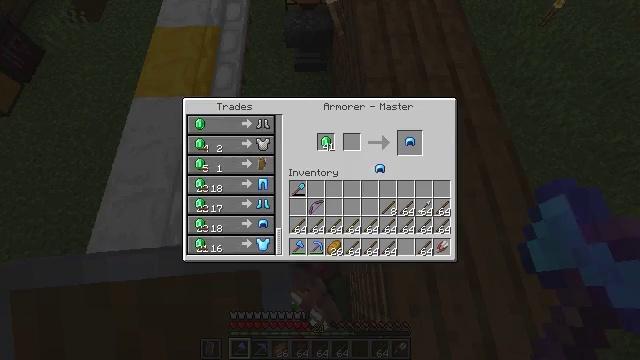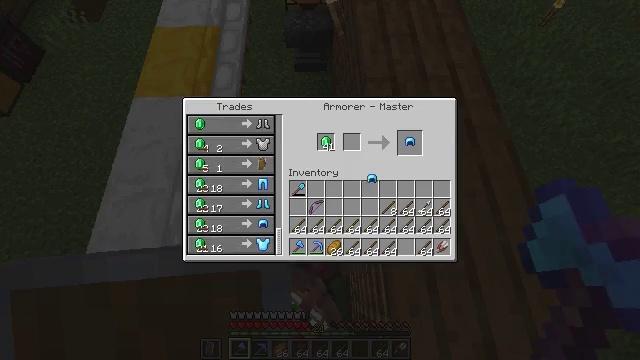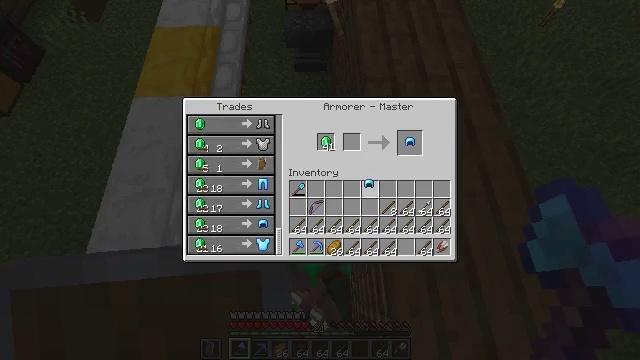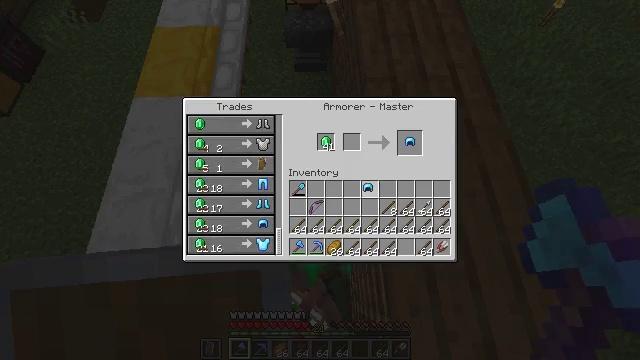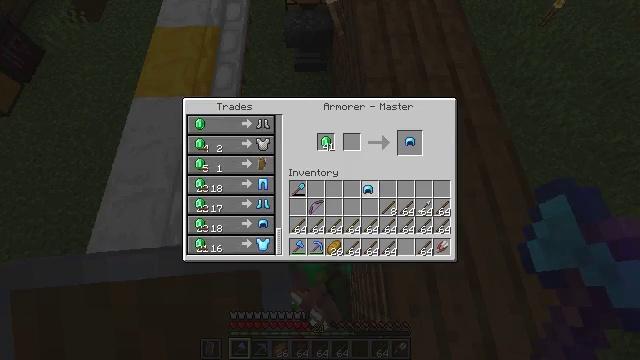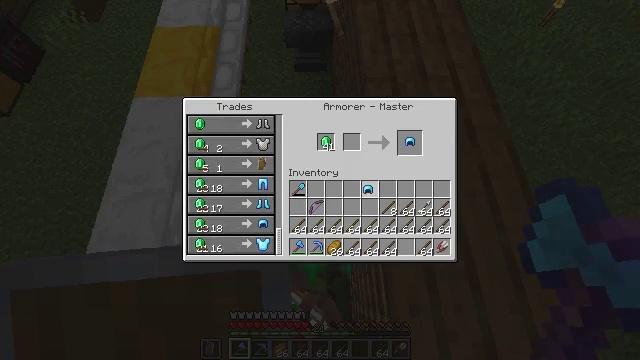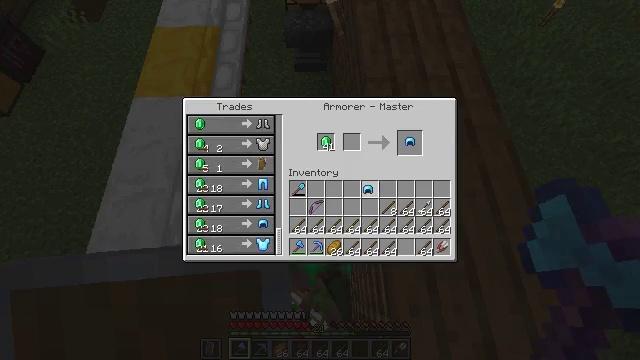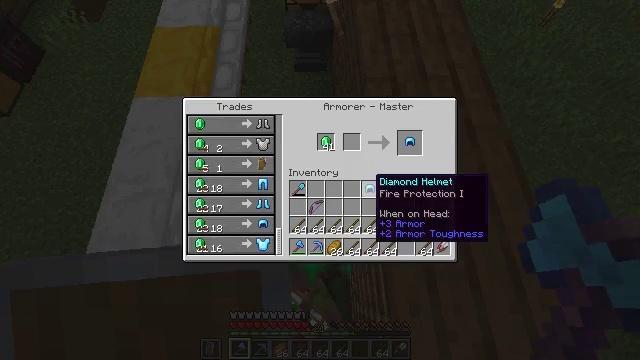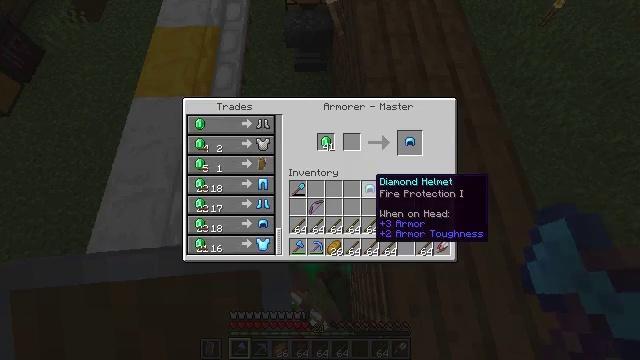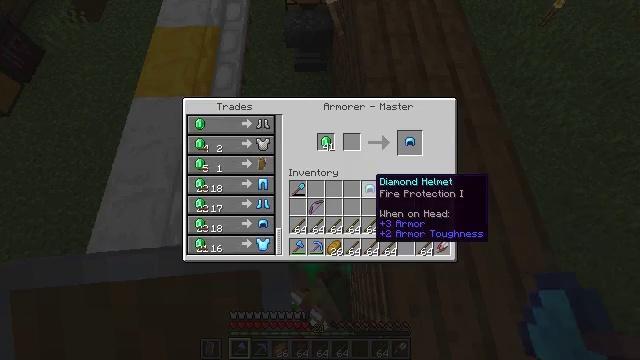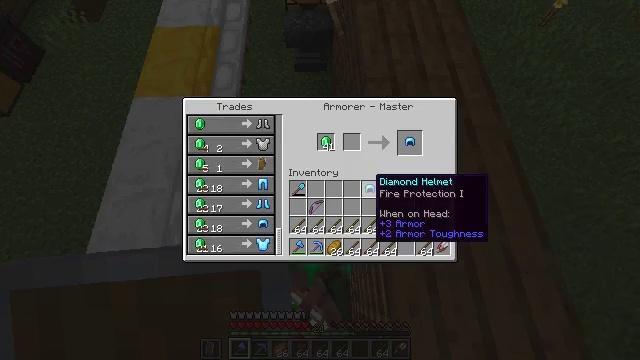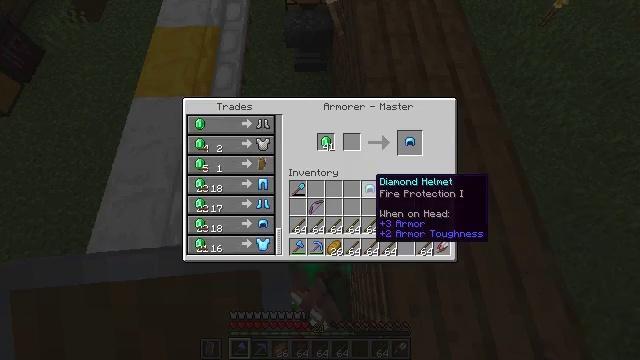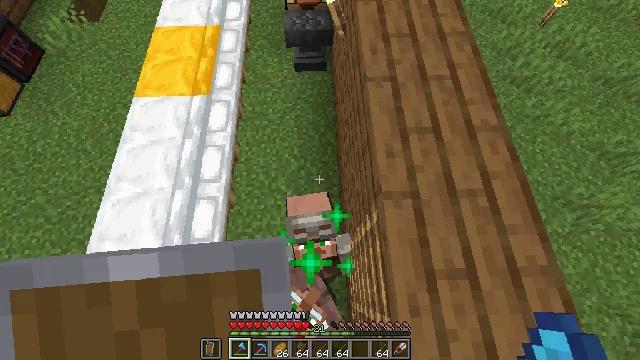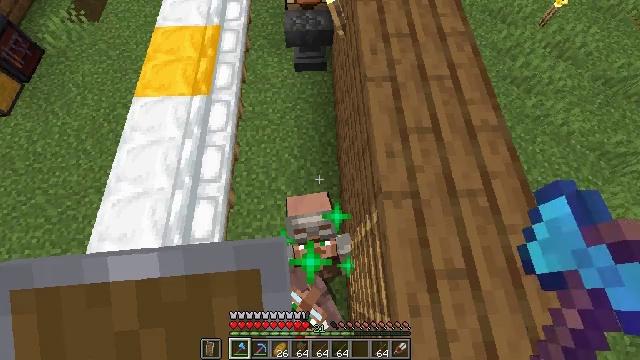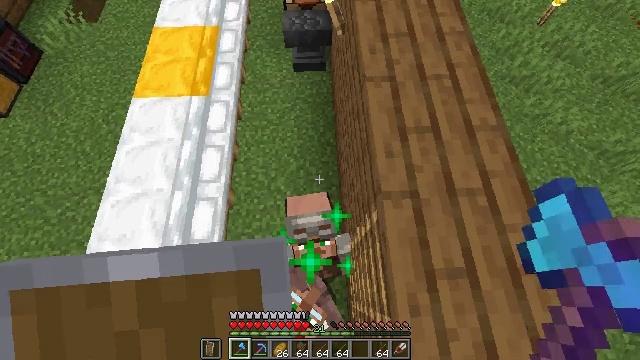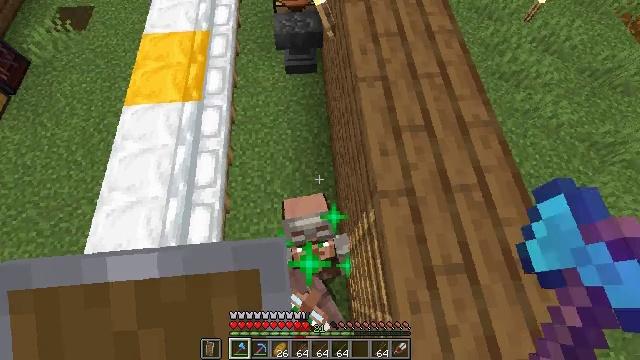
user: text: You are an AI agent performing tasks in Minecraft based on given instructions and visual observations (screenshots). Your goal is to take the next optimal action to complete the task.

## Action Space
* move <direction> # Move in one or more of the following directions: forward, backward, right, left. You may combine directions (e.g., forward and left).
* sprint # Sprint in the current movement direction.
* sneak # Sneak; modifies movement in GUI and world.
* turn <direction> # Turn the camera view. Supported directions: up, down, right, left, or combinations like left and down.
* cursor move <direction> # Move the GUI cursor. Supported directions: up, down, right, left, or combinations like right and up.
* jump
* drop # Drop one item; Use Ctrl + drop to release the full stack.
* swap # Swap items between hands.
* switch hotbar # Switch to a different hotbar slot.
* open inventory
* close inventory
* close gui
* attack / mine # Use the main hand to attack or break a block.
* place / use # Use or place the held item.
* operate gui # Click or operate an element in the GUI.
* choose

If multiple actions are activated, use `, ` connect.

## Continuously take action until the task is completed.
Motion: motion action
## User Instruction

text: Remove an iron helmet from the inventory.
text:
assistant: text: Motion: cursor move left and down, open gui
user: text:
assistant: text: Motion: no_op
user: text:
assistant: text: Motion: no_op
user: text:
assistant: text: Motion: operate gui
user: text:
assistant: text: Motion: operate gui
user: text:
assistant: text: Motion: operate gui
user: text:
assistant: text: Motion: no_op
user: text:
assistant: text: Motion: no_op
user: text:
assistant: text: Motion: no_op
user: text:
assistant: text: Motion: no_op
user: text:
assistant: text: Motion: no_op
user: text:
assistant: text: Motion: no_op
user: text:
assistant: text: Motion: close gui
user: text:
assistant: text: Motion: no_op
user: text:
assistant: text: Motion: turn right
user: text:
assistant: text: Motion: turn right, open inventory
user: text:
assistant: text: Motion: open inventory
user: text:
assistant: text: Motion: open inventory
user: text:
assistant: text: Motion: cursor move right, open inventory
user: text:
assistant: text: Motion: cursor move right
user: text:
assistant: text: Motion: no_op
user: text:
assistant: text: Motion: sneak
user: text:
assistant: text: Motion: sneak
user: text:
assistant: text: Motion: sneak, cursor move left and up
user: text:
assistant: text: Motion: sneak, cursor move left and up
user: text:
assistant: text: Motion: sneak
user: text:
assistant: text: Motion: sneak
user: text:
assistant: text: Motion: sneak
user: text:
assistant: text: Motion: sneak
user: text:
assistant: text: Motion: sneak